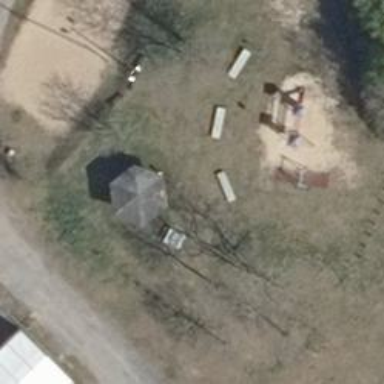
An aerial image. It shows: Shelter.